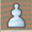
Piece: wP